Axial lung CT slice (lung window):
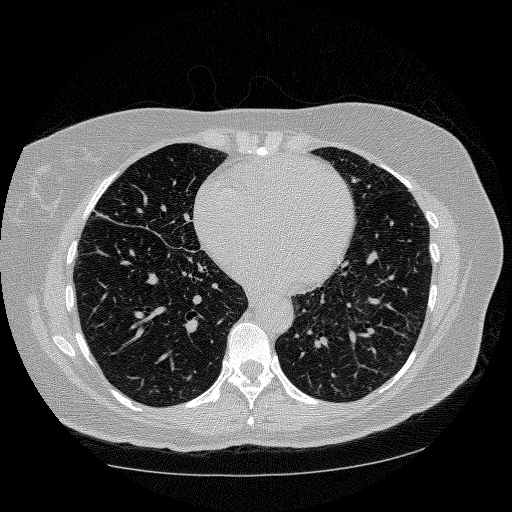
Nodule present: no